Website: apple
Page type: customer-info-address
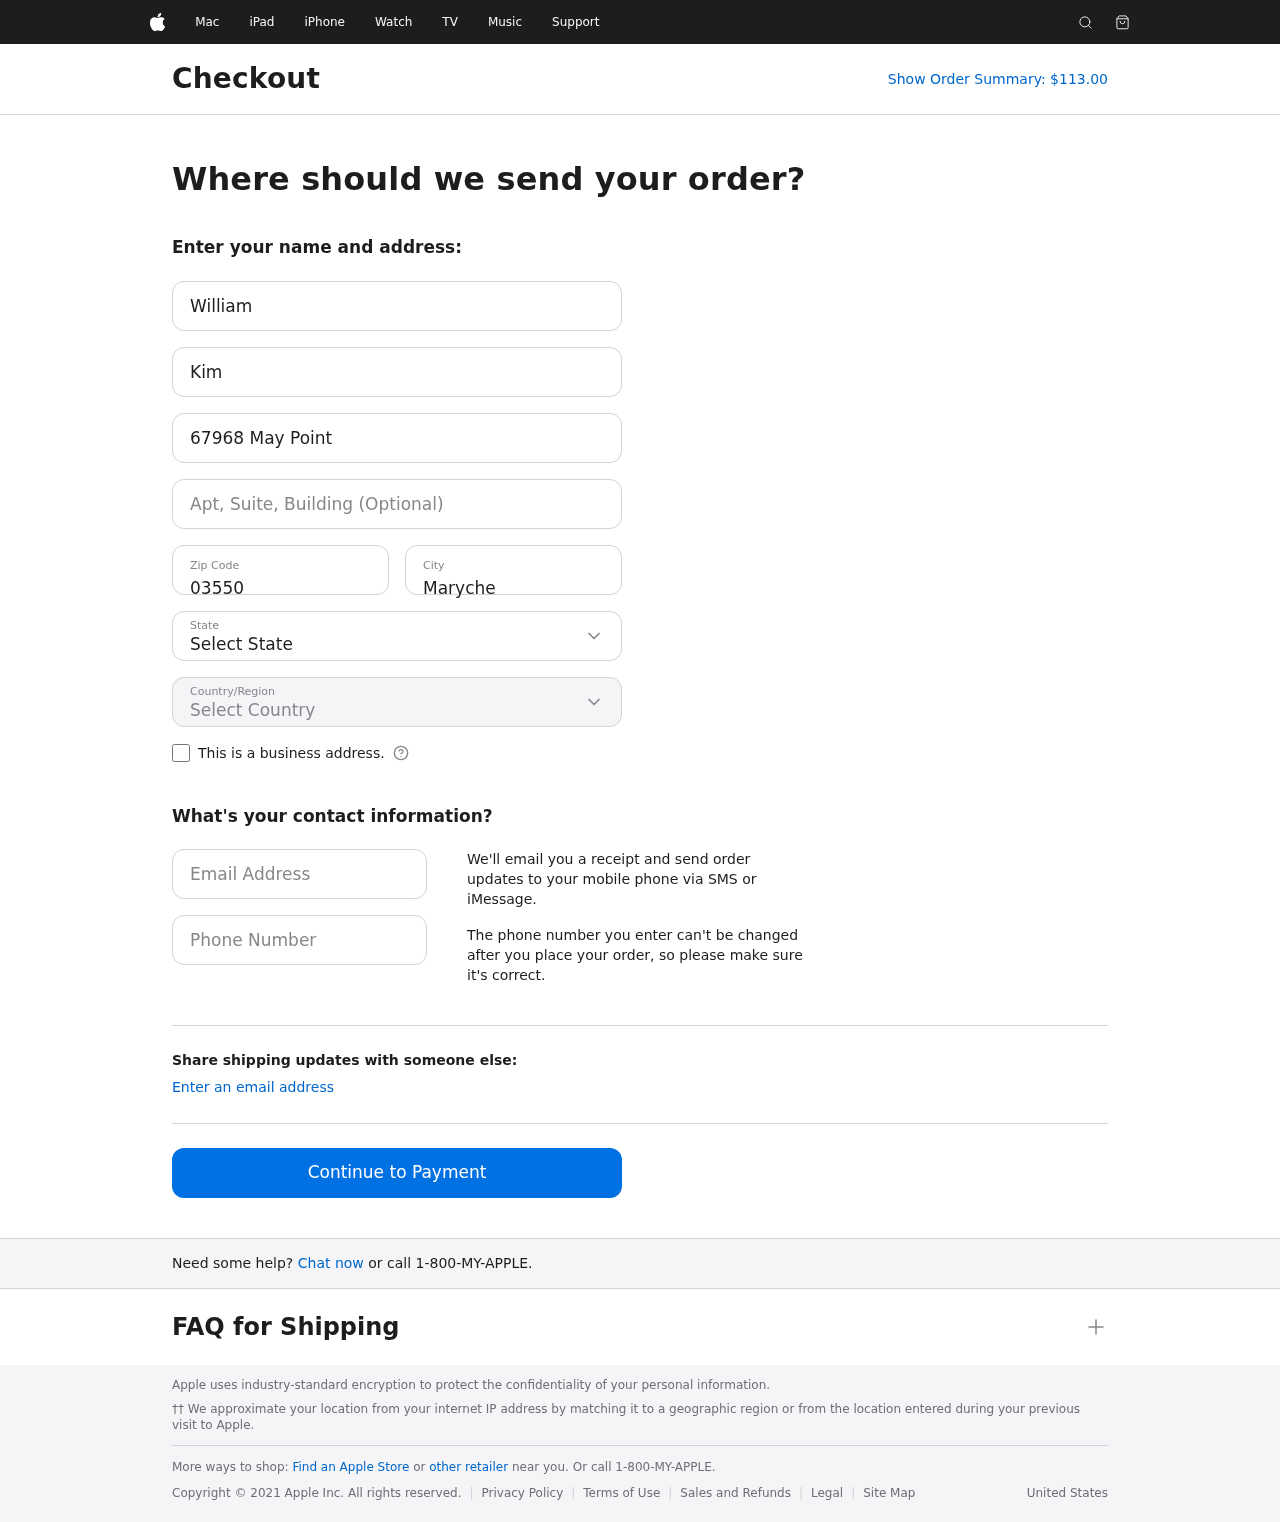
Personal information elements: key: PII_CITY
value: Marychester
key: PII_COUNTRY
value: United States
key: PII_EMAIL
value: william.kim@hotmail.com
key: PII_FIRSTNAME
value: William
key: PII_LASTNAME
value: Kim
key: PII_PHONE
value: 9763251384
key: PII_POSTCODE
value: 03550
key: PII_STATE
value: MP
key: PII_STREET
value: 67968 May Point
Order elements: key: ORDER_TOTAL
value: Show Order Summary: $113.00